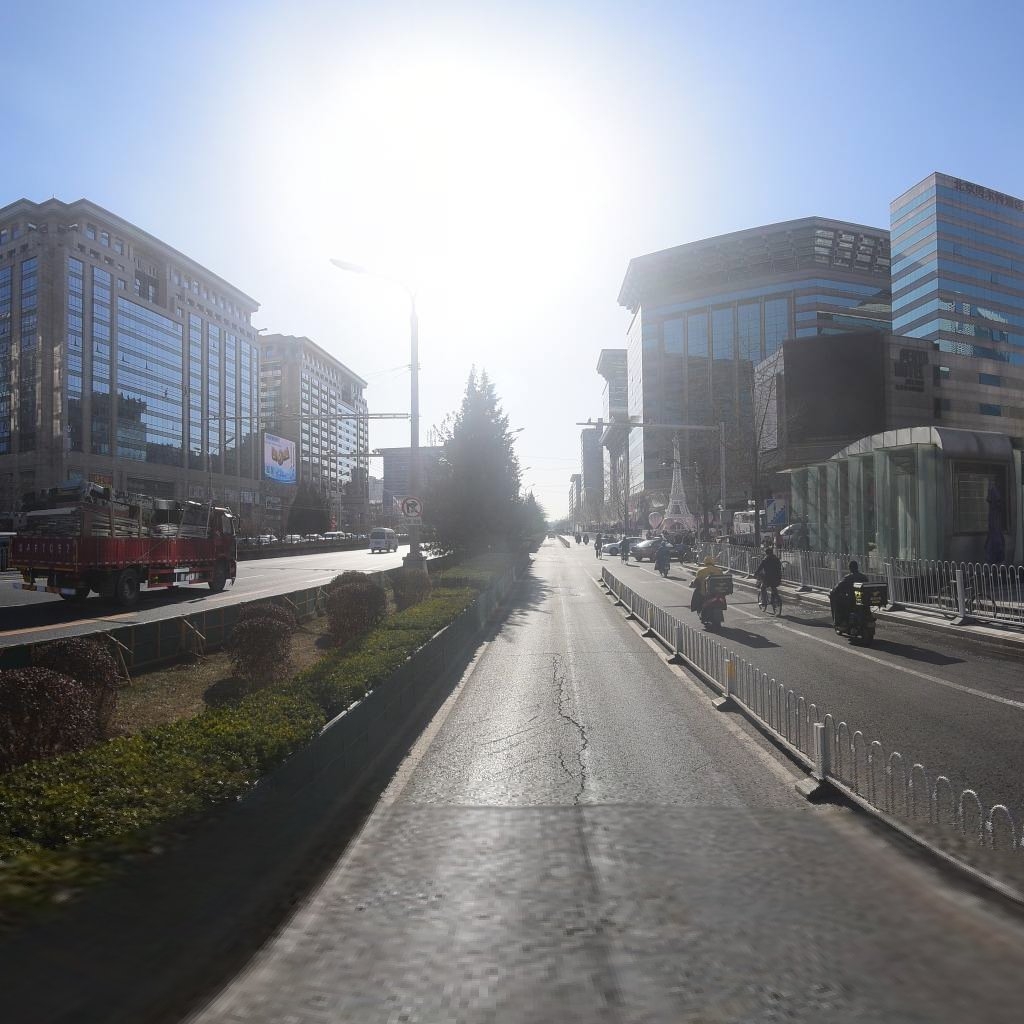
Region: Dongcheng
Road damage annotations: longitudinal crack, transverse crack